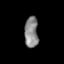
Tissue: lung
Cell type: Fibroblasts
Senescence score: 0.631
Nuclear area (px): 413
Mean DAPI intensity: 136.634